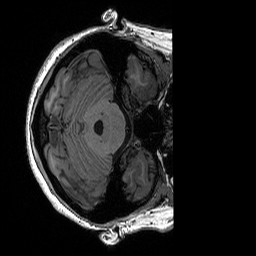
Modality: T1w
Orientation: axial
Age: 20
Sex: female
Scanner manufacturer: siemens
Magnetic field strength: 3 T
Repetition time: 2.53 s
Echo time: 0.0033 s